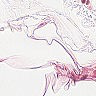
Metastatic tissue present: no